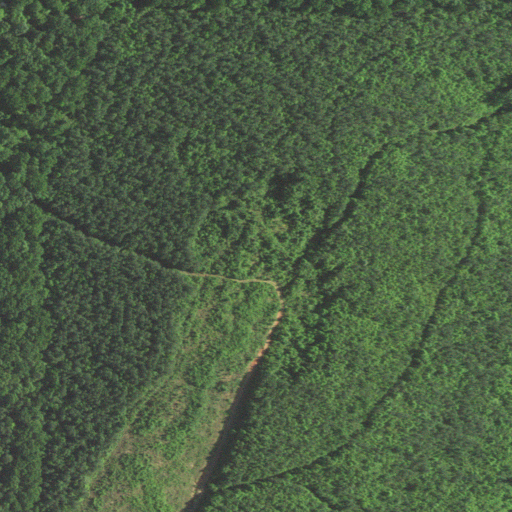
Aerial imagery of mountain in North Carolina named Needhams Mountain containing deciduous forest, evergreen forest, mixed forest, and shrub